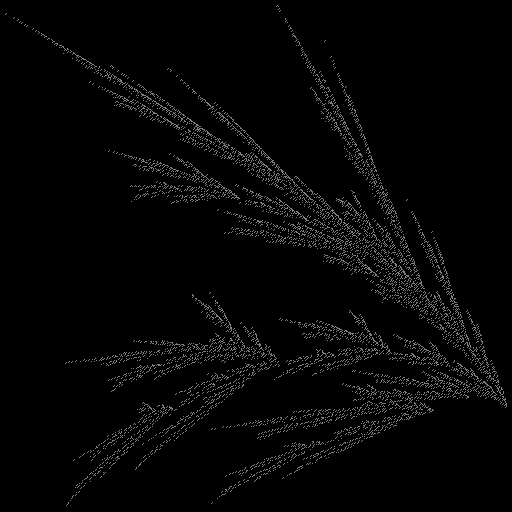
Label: filmyfern